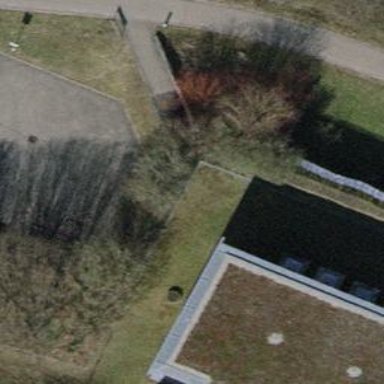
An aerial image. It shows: Library.